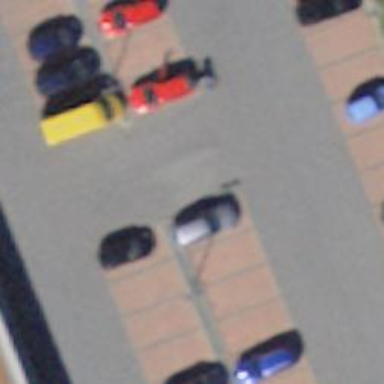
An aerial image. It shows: Parking area with asphalt surface.